Question: I'm using maven3.2.1 ,and my jdk version is 1.6.
When I use myeclipse 2014 in win7 to create a maven project,
it throws an Error:
'''
Unable to create project from archetype
[de.akquinet.android.archetypes:android-quickstart:1.1.0 -> ]
The desired archetype does not exist
(de.akquinet.android.archetypes:android-quickstart:1.1.0)
'''
this is my maven archetype choosing:
And I think maybe there is no that archetype in my local repository,
so I searched in web ,and download the jar from maven center repository:
<URL>
then I use this cmd to install it:
'''
mvn install:install-file -DgroupId=de.akquinet.android.archetypes -DartifactId=android-quickstart -Dversion=1.1.0 -Dpackaging=jar -Dfile=D:\Downloads\maven-archeTypesndroid-quickstart-1.1.0.jar
'''
And this is the result:
'''
...
[INFO] Installing D:\Downloads\maven-archeTypesndroid-quickstart-1.1.0.jar
to D:\maven
epository\dekquinetndroidarchetypesndroid-quickstart.1.0ndroid-quickstart-1.1.0.jar
[INFO] ------------------------------------------------------------------------
[INFO] BUILD SUCCESS
[INFO] ------------------------------------------------------------------------
...
'''
I check for myeclipse compiler ,set it to 1.6.
I set Maven4MyEclipse Installations to my maven installed path.
could anyone help? Thank you !!!
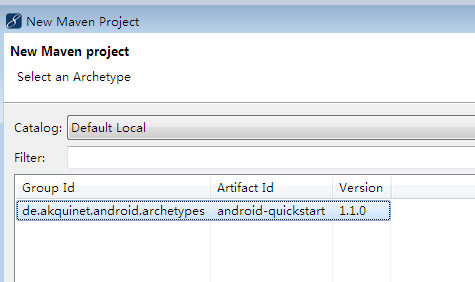
Answer: Please remember that m2eclipse is not enough but you need also m2e-android: <URL>
First of all install latest version of Maven (3.1.x).
After that, in Eclipse do the following:
New -> Maven Project -> (next) -> Add Archetype and enter:
'''
Archetype Group Id: de.akquinet.android.archetypes
Archetype Artifact Id: android-quickstart
Archetype Version: 1.1.0
'''
Then enter your project informations (groupId, artifactId, package) and finish the wizard.
If this shouldn't work try creating the project with you command line:
'''
mvn archetype:generate -DarchetypeArtifactId=android-quickstart -DarchetypeGroupId=de.akquinet.android.archetypes -DarchetypeVersion=1.1.0 -DgroupId=your.company -DartifactId=my-android-application
'''
And then import it in Eclipse.
and <URL>